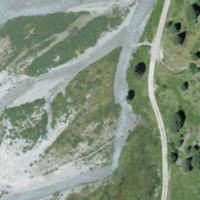
EUNIS habitat code: 31
Species observed at this site:
Arnica montana
Parnassia palustris